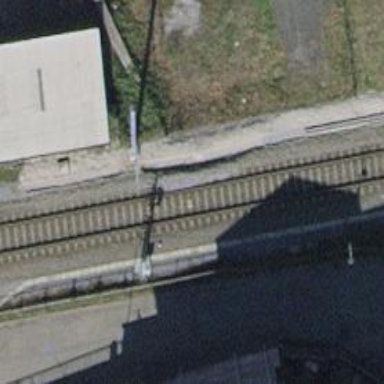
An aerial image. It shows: Railway signal.